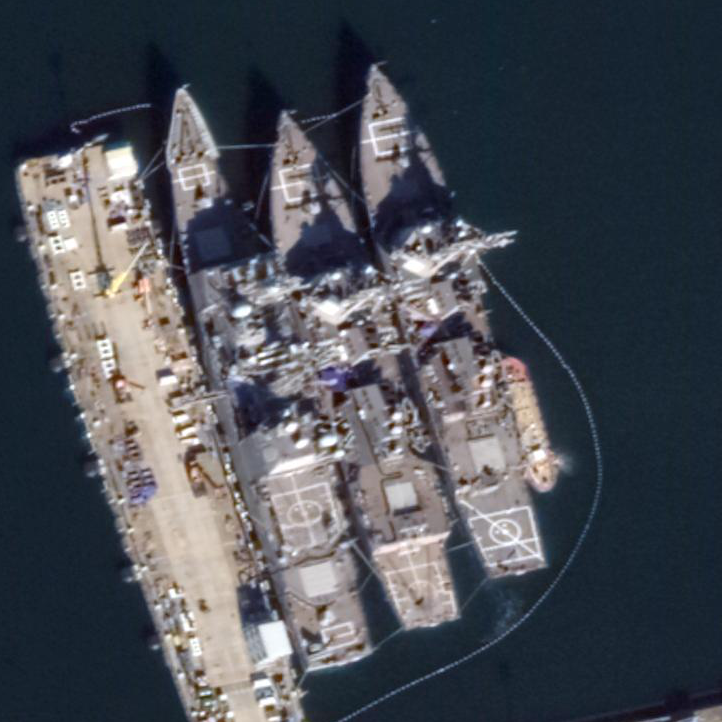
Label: destroyer